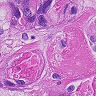
Metastatic tissue present: yes